Question: I've written the following shader to perform a bright pass of my scene so I can extract luminance for later blurring as part of a "glow" effect.
'''
// "Bright" pixel shader.
#version 420
uniform sampler2D Map_Diffuse;
uniform float uniform_Threshold;
in vec2 attrib_Fragment_Texture;
out vec4 Out_Colour;
void main(void)
{
vec3 luminances = vec3(0.2126, 0.7152, 0.0722);
vec4 texel = texture2D(Map_Diffuse, attrib_Fragment_Texture);
float luminance = dot(luminances, texel.rgb);
luminance = max(0.0, luminance - uniform_Threshold);
texel.rgb *= sign(luminance);
texel.a = 1.0;
Out_Colour = texel;
}
'''
The bright areas are successfully extracted however there are some unstable features in the scene sometimes, resulting in pixels that flicker on and off for a while. When this is blurred the effect is more pronounced, with bits of glow kind-of flickering too. The artifacts occur in, for example, the third image in the screenshot I've posted, where the object is in shadow and so there's far less luminance in the scene. They're mostly present in transition from away to towards the light of course (during rotation of the object), where the edge is just hitting the light.

My question is to ask whether there's a way you can detect and mitigate this in the shader. Note that the bright pass is part of a general down-sample, from screen resolution to 512x512.
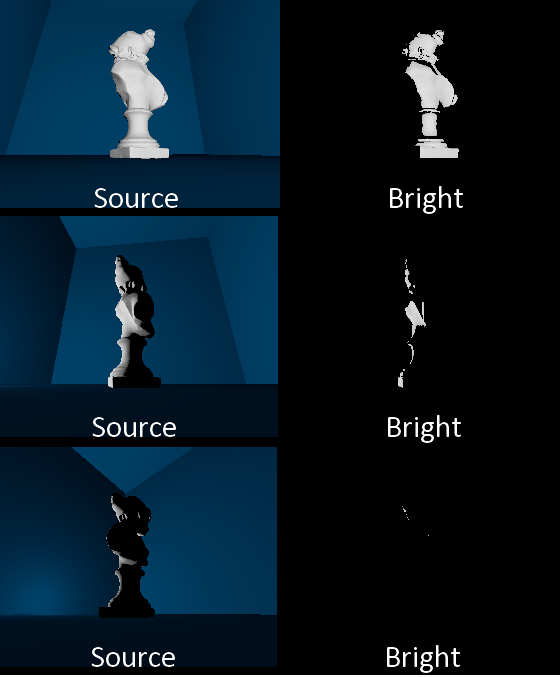
Answer: You could read the surrounding pixels also and do your math based on that.
Kind of like is done <URL>.